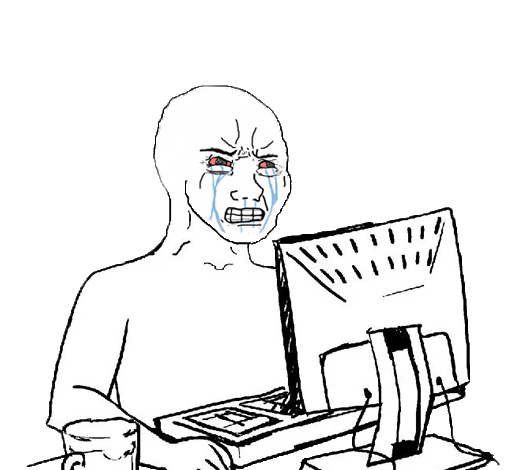
Label: 5_Crying_Wojak